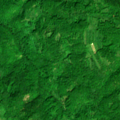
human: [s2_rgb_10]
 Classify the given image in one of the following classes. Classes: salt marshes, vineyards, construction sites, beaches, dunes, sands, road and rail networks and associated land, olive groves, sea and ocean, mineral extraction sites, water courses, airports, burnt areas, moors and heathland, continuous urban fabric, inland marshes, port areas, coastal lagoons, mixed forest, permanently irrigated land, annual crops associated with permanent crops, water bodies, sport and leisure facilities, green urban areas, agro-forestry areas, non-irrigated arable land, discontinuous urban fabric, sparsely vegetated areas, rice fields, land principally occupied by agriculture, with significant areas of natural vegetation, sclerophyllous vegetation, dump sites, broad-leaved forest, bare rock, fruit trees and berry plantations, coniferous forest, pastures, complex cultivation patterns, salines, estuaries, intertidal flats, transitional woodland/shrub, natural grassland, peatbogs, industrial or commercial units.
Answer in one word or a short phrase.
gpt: land principally occupied by agriculture, with significant areas of natural vegetation, broad-leaved forest, transitional woodland/shrub